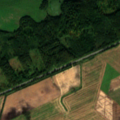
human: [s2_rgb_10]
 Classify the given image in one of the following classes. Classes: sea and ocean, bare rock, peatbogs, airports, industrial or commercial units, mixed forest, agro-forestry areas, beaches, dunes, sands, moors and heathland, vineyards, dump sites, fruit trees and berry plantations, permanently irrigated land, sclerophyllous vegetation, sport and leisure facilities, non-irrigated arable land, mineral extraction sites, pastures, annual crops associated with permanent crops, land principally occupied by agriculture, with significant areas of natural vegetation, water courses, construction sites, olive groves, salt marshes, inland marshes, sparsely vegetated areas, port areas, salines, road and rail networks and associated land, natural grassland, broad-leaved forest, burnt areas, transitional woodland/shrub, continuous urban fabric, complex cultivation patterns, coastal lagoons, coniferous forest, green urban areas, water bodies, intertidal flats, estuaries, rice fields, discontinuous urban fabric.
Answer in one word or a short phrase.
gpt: non-irrigated arable land, broad-leaved forest, transitional woodland/shrub